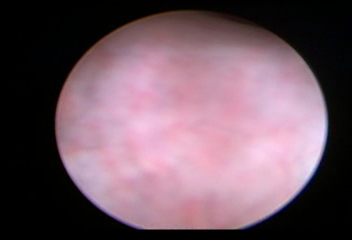
Modality: WLC
Class: Normal mucosa
Bladder cancer association: No